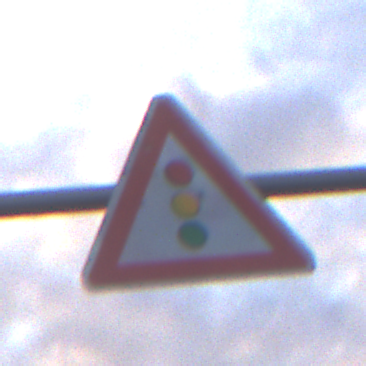
Verkehrszeichen: Lichtzeichenanlage
Umgebung: Outdoor, Nature
Tageszeit: SunriseSunset
Wetter: PartlyCloudy
Licht: Natural
Jahreszeit: NotSpecified
Kontrast: LowContrast